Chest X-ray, PA view. Patient: 31 years old, sex F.
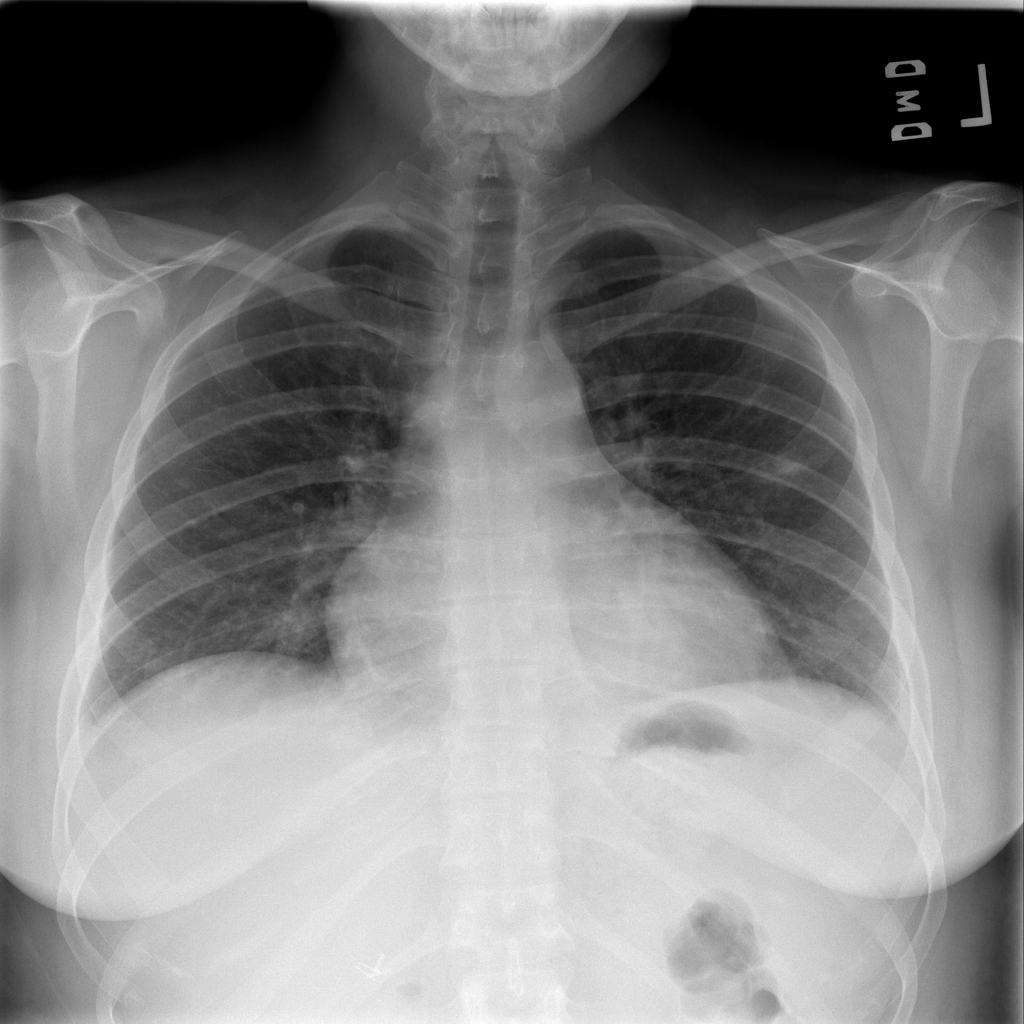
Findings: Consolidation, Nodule